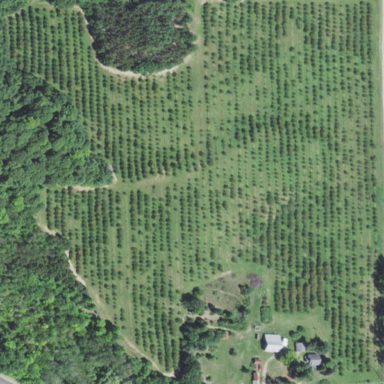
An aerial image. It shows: Orchard.